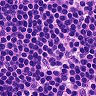
Metastatic tissue present: no